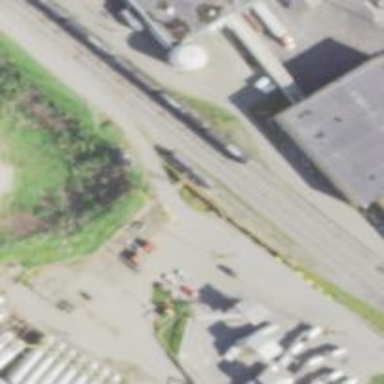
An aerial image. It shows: Rail spur service.